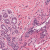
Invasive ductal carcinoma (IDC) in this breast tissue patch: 0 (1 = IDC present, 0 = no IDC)